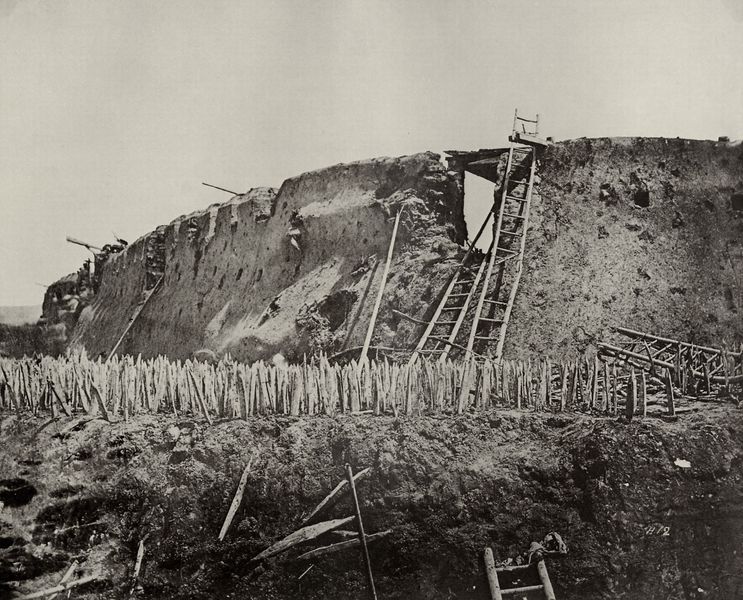
Titel: Ort des französischen Durchbruchs in North Fort
Künstler: Felice A. Beato
Schlagwörter: angriff, dunkel, himmel, kampf, mann, schatten, wasser, weiß, landschaft, menschen, sand, fenster, grau, holz, licht, männer, pfeiler, schwarz, stroh, tür, gras, haus, wiese, wolke, zaun, mensch, stein, erde, feld, felder, hügel, pfähle, land, realismus, erdig, acker, lehm, afrika, verlassen, mauer, latten, grube, böschung, krieg, leiter, schlacht, zerstörung, bretter, zinnen, foto, fotografie, photographie, eingang, kanone, ruine, stangen, antike, burg, bruan, pfahl, kohle, festung, schwarz-weiß, loch, schlamm, stoppeln, photo, kaputt, späne, hubi, eroberung, zerstört, graben, lanzen, zaunpfosten, kanonen, speere, fort, fotographie, spalier, aufnahme, bau, zerbrochen, pflöcke, falle, schutz, schutzwall, lager, bauwerk, photografie, wall, dokumentation, feste, verteidigung, palisade, ausgrabung, schießscharte, rohre, barrikade, bauarbeit, leitern, bergbau, gräben, belagerung, span, kriegsfotografie, erdwall, kaputtt, stoppel, schützengraben, palisaden, gestürmt, heat, spalie, strumleitern, sturmleiter, verteidigungswall, phähle, befestigungsanalage, bauzarbeit, schanze, erstürm, erstürmt